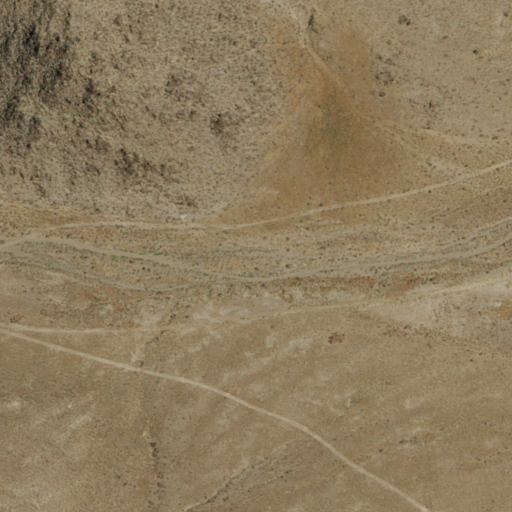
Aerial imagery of valley in Nevada named Box Canyon containing only shrub